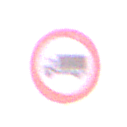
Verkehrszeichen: VerbotFuerKraftfahrzeugeUeberDreiKommaFuenfTonnen
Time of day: SunriseSunset
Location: Outdoor (Nature)
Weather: PartlyCloudy
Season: NotSpecified
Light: Natural